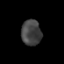
Tissue: prostate
Cell type: T cells
Senescence score: 0.2963
Nuclear area (px): 497
Mean DAPI intensity: 67.35